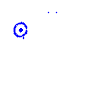
Particle: proton